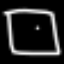
Label: square